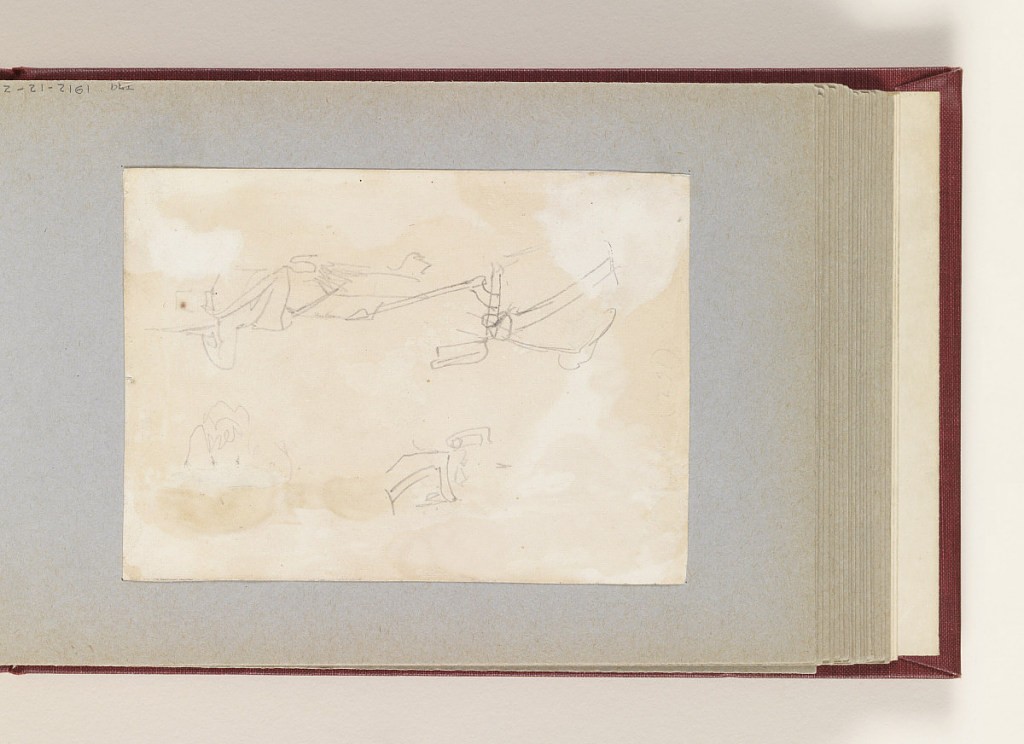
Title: Soldier Resting on a Rifle
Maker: Winslow Homer, American, 1836–1910
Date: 1862
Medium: Graphite on paper
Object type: Album page
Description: At top right, vertical view with a soldier resting on his rifle, shown from the back; at left two, indistinct sketches; at bottom right, in opposite direction, a part of a horseman (soldier) shown from the left back.